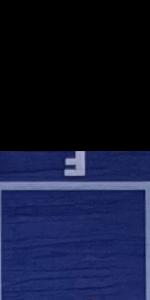
Label: Empty